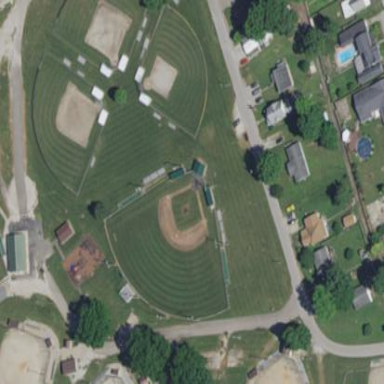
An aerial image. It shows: Baseball pitch for leisure and sports activities.